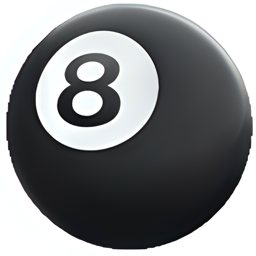
Name: billiards
Emoji: 🎱
Group: Activities
Sub-group: game